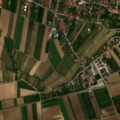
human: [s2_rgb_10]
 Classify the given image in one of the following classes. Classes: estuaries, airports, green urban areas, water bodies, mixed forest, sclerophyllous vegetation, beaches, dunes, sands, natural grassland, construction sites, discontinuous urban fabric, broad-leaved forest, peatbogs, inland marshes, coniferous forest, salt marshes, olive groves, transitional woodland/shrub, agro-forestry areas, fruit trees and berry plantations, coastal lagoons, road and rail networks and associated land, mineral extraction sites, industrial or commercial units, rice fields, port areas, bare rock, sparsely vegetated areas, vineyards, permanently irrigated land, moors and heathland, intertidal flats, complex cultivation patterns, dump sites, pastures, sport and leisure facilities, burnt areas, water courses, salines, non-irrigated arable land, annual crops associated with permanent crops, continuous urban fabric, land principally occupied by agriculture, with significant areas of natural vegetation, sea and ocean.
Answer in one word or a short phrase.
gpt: discontinuous urban fabric, non-irrigated arable land, vineyards